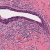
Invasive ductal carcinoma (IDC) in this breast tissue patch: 0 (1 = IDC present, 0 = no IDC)